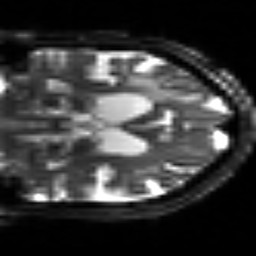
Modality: sbref
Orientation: coronal
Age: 69
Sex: male
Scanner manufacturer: siemens
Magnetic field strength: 3 T
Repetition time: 3.2 s
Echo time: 0.081 s